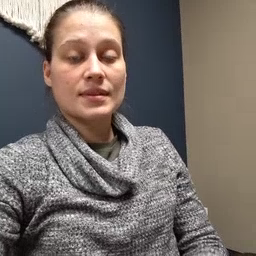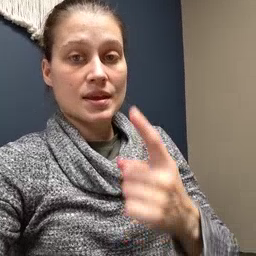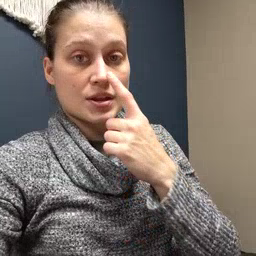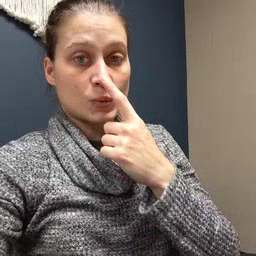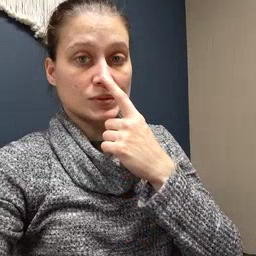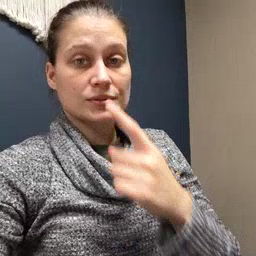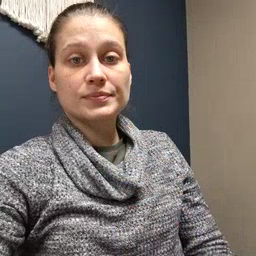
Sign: nose